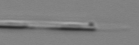
Label: Pseudo-nitzschia